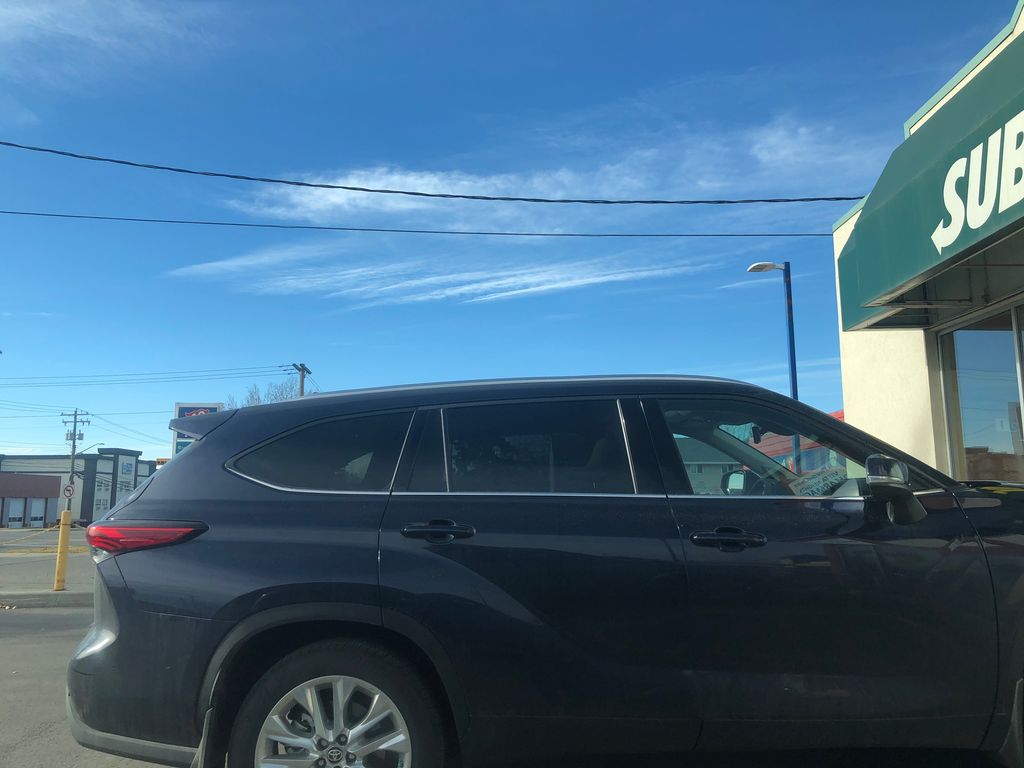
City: calgary